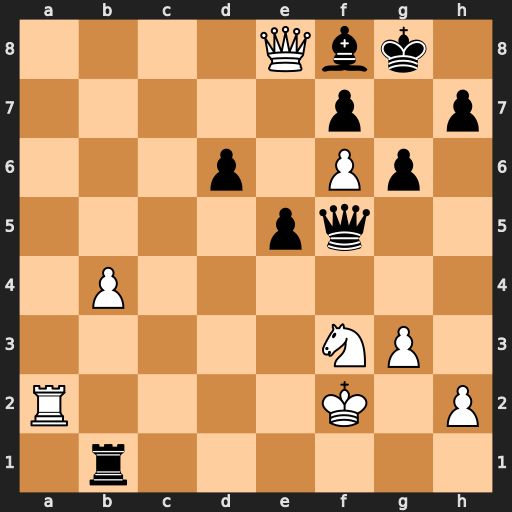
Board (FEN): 4Qbk1/5p1p/3p1Pp1/4pq2/1P6/5NP1/R4K1P/1r6
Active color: w
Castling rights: -
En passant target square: -
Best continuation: Qxf8+ Kxf8 Ra8+ Qc8 Rxc8#